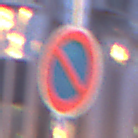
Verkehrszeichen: EingeschraenktesHalteverbot
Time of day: Night
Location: Outdoor (Urban)
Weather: PartlyCloudy
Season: NotSpecified
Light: Artificial